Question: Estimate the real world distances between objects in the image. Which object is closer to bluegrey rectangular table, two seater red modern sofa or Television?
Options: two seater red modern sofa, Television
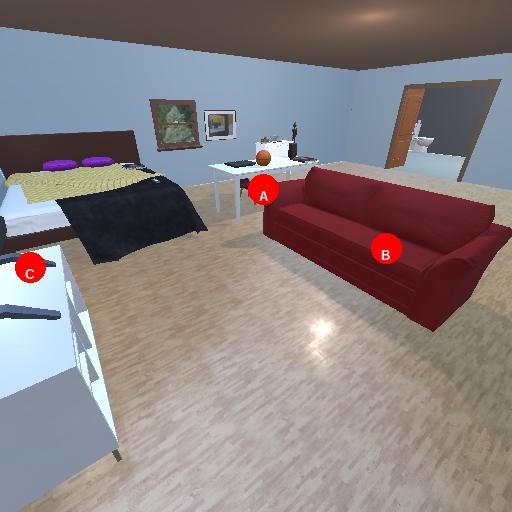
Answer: two seater red modern sofa